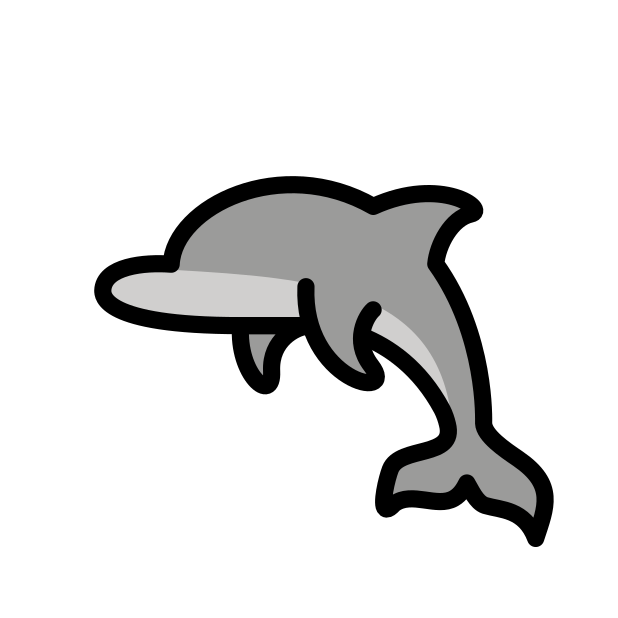
dolphin